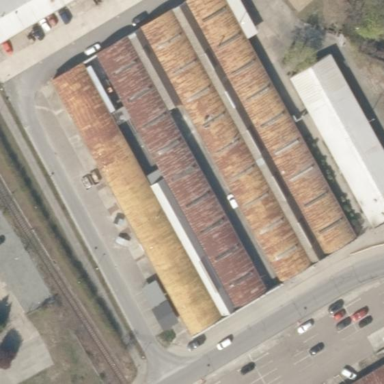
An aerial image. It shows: Industrial building.